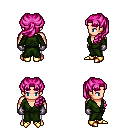
a pixel art fantasy rpg character, male body template, human, light skin, green robe, white pants, pink princess hairstyle, metal gloves, gold boots, four views (front, back, left, right), 2x2 character sprite sheet, small pixel art, hard edges, no anti-aliasing